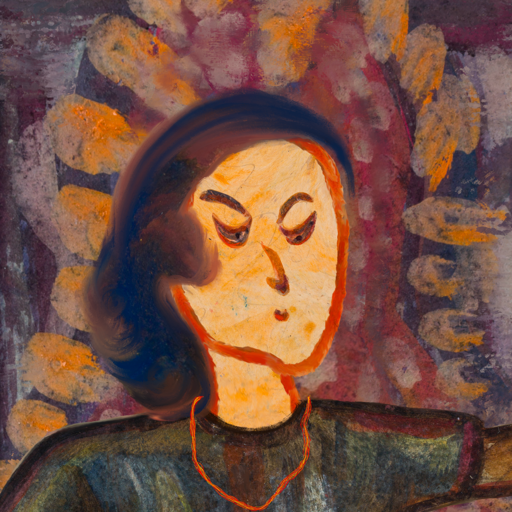
Background: Doll, Head And Neck Side: Experience, Face Side: Hypocrite, Bust: Mosgoul, Hair Side: Mother_And_Son_Son, Head Accessory: Blank, Second Necklace: Gypsy_Mother_2, Necklace: Blank, Baby: Blank